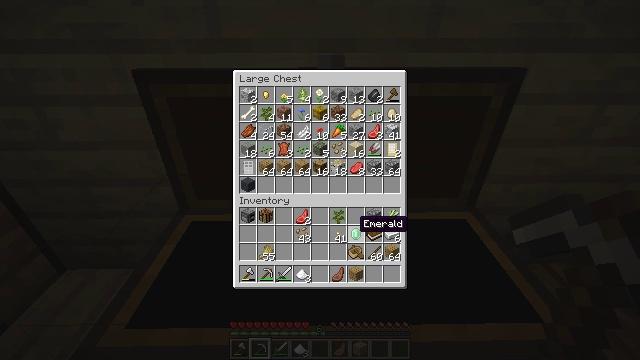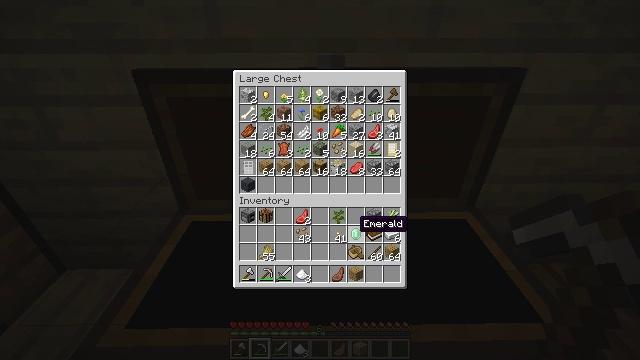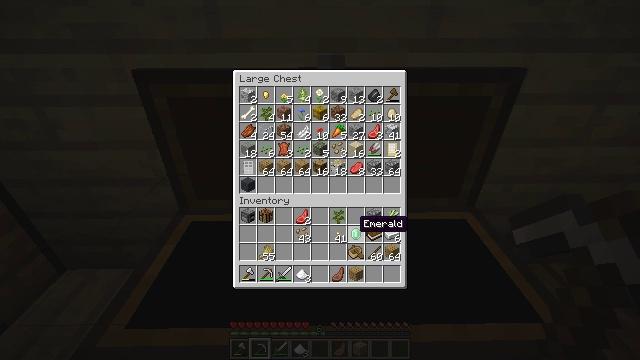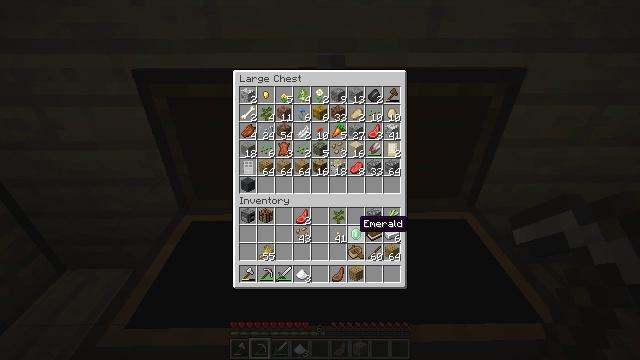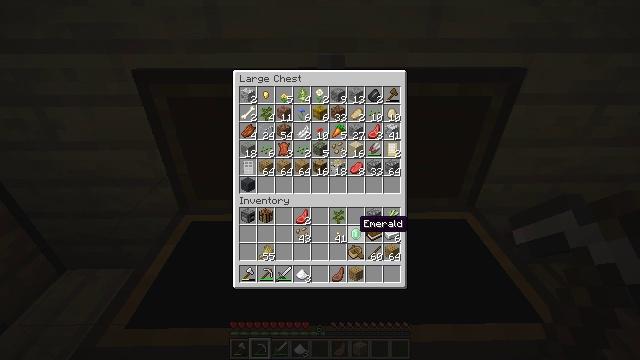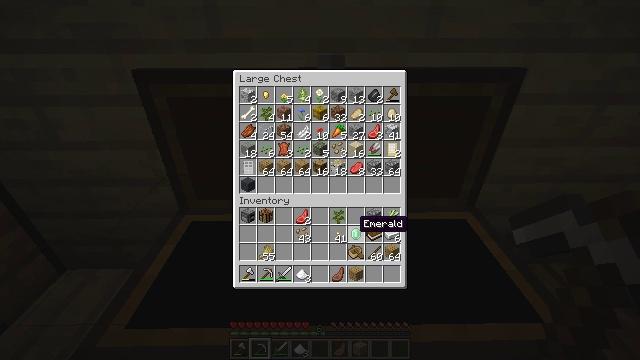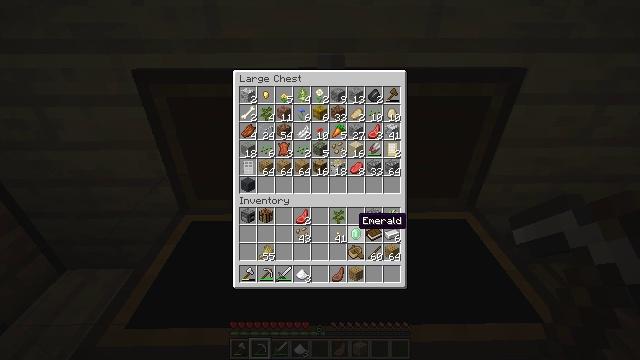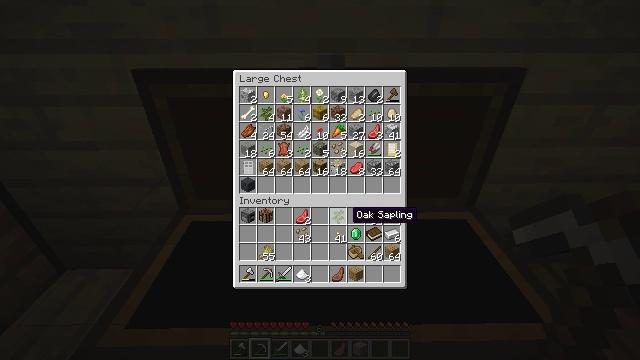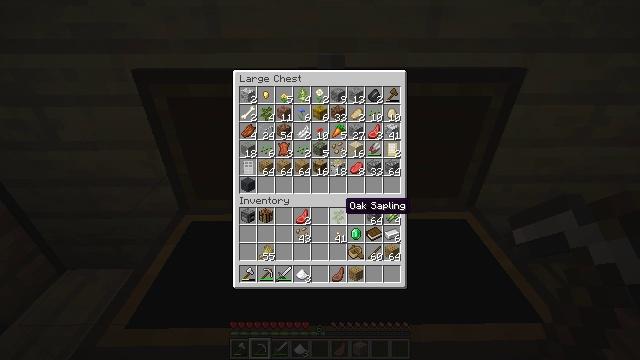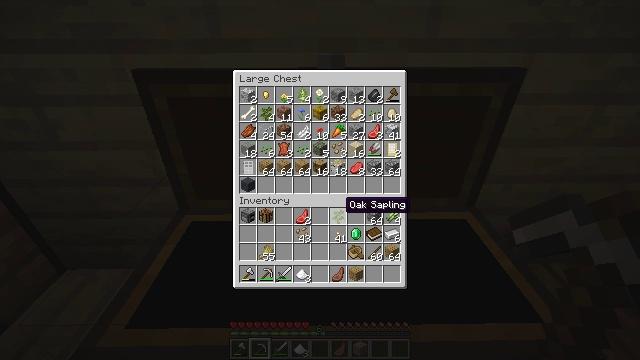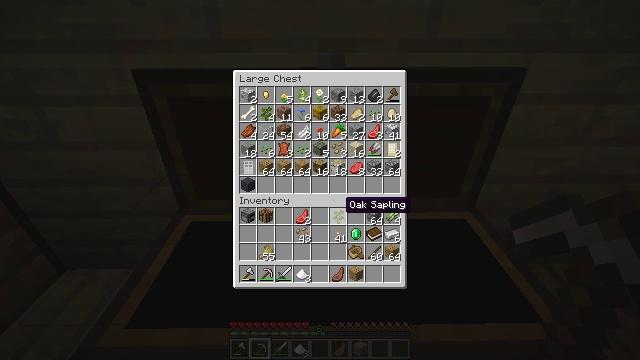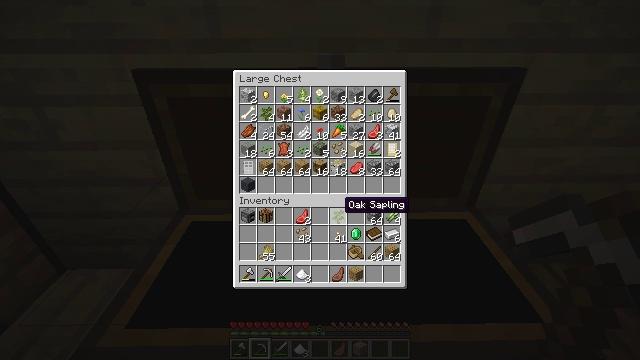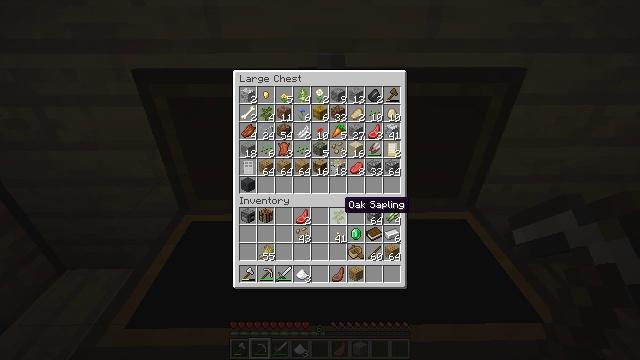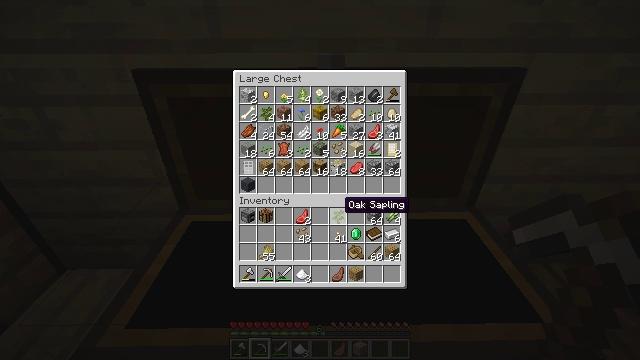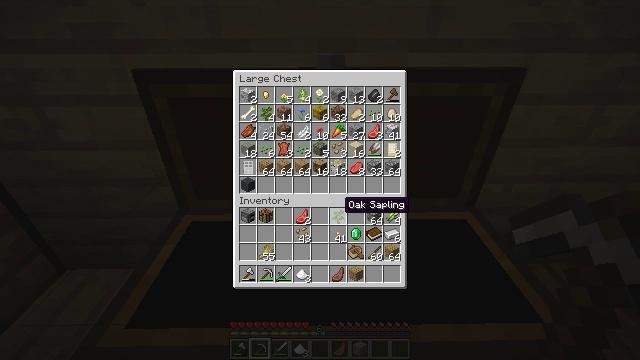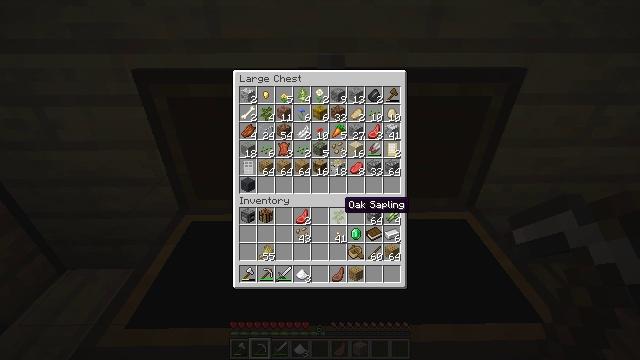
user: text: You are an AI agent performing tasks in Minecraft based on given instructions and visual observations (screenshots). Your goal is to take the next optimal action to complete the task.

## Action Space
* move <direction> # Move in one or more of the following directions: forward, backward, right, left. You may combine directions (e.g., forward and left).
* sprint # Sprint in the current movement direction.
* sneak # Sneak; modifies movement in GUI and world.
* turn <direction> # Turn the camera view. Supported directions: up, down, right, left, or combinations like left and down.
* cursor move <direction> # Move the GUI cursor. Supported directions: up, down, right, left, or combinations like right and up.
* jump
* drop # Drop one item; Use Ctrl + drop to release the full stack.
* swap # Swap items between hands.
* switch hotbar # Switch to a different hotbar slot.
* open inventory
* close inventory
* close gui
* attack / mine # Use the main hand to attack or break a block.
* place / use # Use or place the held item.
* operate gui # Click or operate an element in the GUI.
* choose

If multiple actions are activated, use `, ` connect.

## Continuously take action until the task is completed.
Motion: motion action
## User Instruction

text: Remove a cooked porkchop from the inventory.
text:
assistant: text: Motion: no_op
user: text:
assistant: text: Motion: no_op
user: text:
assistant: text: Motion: no_op
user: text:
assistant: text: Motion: no_op
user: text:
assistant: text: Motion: no_op
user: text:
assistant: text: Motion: no_op
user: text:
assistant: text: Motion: no_op
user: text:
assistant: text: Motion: cursor move left and up
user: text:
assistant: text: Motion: no_op
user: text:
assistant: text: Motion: no_op
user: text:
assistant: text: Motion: no_op
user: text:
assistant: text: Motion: no_op
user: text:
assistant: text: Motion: no_op
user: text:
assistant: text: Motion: no_op
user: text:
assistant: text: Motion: no_op
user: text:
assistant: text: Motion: no_op
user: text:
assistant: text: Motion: no_op
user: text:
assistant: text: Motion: no_op
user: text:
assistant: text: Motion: no_op
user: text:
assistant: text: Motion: no_op
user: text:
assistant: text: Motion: no_op
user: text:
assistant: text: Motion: no_op
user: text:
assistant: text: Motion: no_op
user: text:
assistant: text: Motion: no_op
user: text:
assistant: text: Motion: no_op
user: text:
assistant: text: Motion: no_op
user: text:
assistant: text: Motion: no_op
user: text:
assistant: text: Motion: operate gui
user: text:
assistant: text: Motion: operate gui
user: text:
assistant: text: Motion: operate gui